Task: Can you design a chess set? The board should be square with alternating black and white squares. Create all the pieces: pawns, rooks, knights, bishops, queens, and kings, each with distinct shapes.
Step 3152:
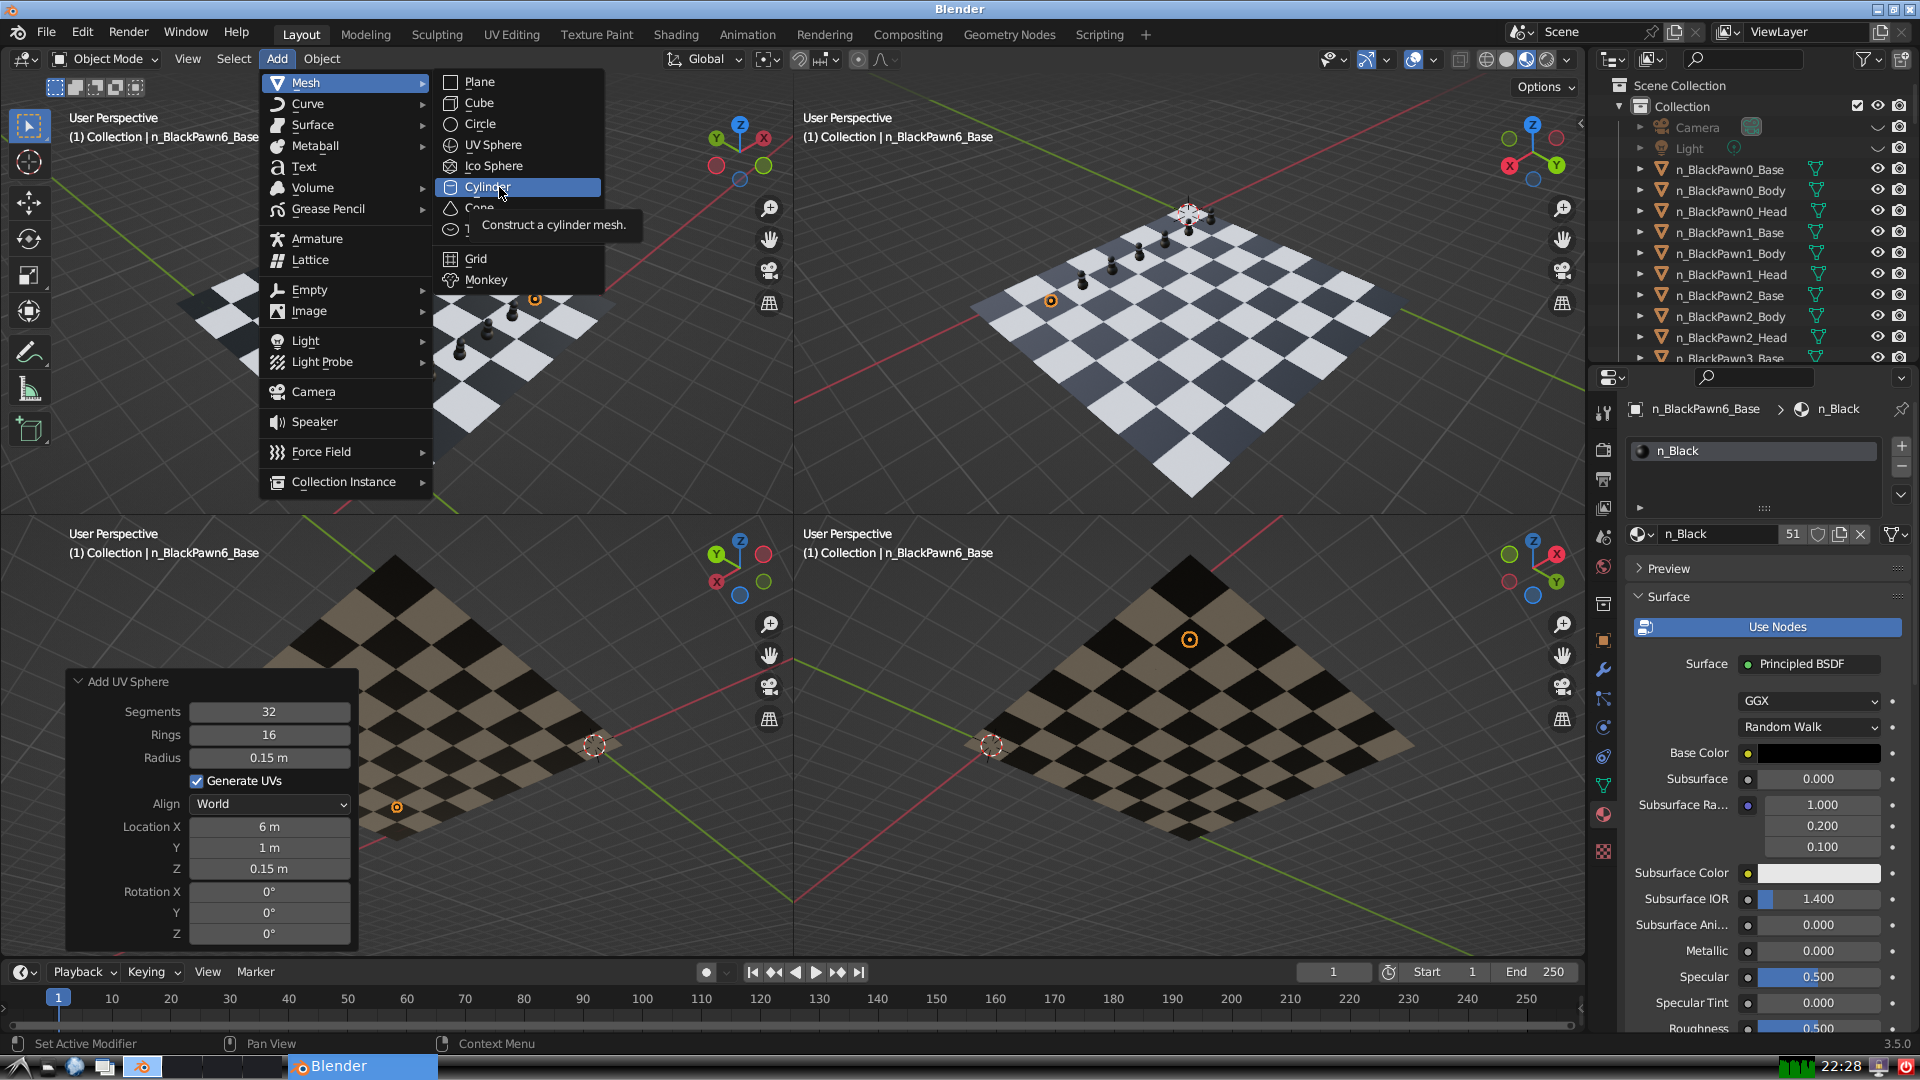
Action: click: no